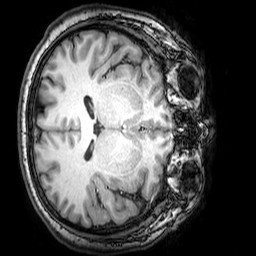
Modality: T1w
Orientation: axial
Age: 42
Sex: male
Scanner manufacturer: philips
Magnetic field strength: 3 T
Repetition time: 0.008113 s
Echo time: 0.003709 s